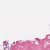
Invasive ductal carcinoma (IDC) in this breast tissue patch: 0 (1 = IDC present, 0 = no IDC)